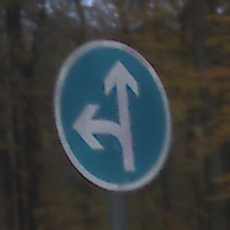
Verkehrszeichen: VorgeschriebeneFahrtrichtungGeradeausOderLinks
Umgebung: Outdoor, Nature
Tageszeit: SunriseSunset
Wetter: PartlyCloudy
Licht: Natural
Jahreszeit: Autumn
Kontrast: LowContrast